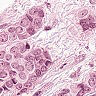
Metastatic tissue present: yes